Question: I've an array of 'string', I need to display it using 'ng-repeat' of 'AngularJS' like the following screenshot:

I have an idea, to "play" in the index-s to display that:
'''
<tbody ng-repeat="param in params">
<tr>
<td>{{param.name}}</td>
</tr>
</tbody>
'''
That for every row I'll display the first item, and to display in the same row every ( $index, $index + 3, $index + 6)
Is there any other ideas, or an idea how to do that?
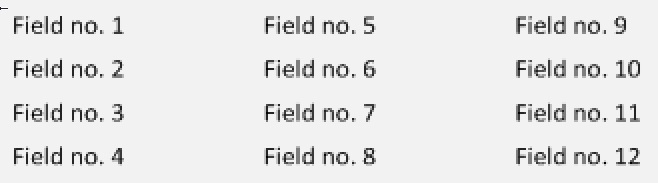
Answer: You can do something like this:
<URL>
'''
<div ng-controller="MyCtrl">
<table>
<tr ng-repeat="row in [] | range:Math.ceil(items.length/tableColumns)">
<td ng-repeat="item in items | everyNth:row:Math.ceil(items.length/tableColumns)">{{item}}</td>
</tr>
</table>
</div>
<script type="text/javascript">
var myApp = angular.module('myApp',[]);
myApp.filter('range', function() {
return function(input, total) {
total = parseInt(total);
for (var i=0; i<total; i++)
input.push(i);
return input;
};
});
myApp.filter('everyNth', function() {
return function(input, row, nth) {
var output = [];
for (var i=row; i<input.length; i+=nth)
output.push(input[i]);
return output;
};
});
function MyCtrl($scope) {
var numberOfItems = 14;
$scope.items = [];
for (var i=1; i<=numberOfItems; i++)
$scope.items.push('Item ' + i);
$scope.tableColumns = 3;
$scope.Math = window.Math;
}
</script>
'''